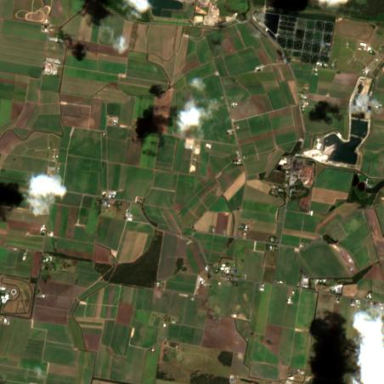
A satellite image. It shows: Farmland used to grow sugar cane crops.